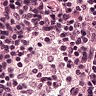
Metastatic tissue present: no